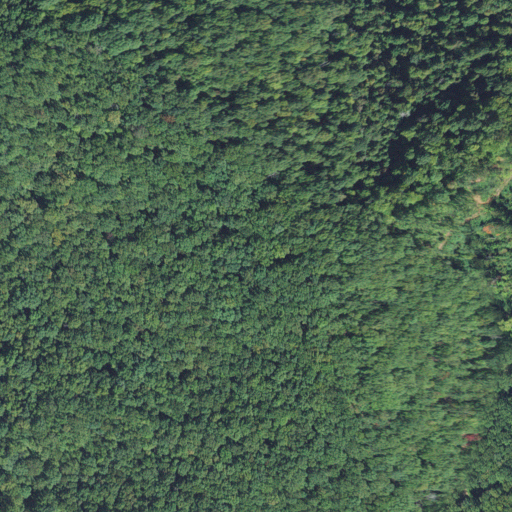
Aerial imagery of mountain in North Carolina named Carver Mountain containing deciduous forest and mixed forest